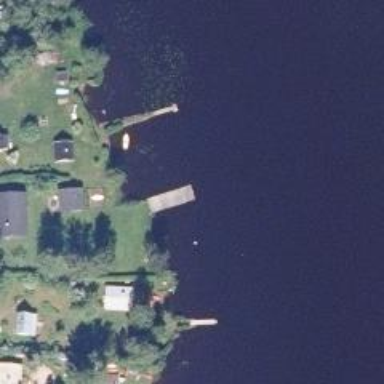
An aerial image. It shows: Man-made pier.